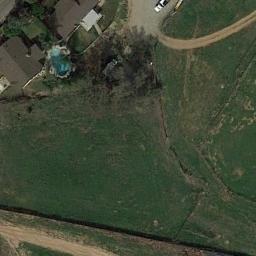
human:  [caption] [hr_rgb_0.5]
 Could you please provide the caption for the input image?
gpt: There are many green trees and several buildings on the green grass .

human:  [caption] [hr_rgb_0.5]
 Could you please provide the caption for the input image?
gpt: There are several buildings of different shapes beside the meadow .

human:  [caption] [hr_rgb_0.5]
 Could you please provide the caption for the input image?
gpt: This meadow has dense grasses and a house is also on the meadow .

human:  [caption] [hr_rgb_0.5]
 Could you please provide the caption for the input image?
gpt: There are several trees on the grass .

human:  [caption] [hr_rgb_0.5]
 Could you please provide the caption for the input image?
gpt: There are some brown trees and buildings beside the green meadow .